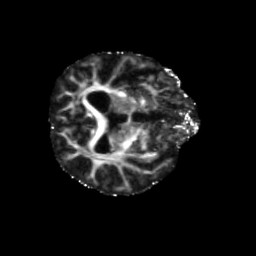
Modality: FA
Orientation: axial
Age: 70
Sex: male
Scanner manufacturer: siemens
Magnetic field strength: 3 T
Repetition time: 5.47 s
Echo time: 0.0854 s